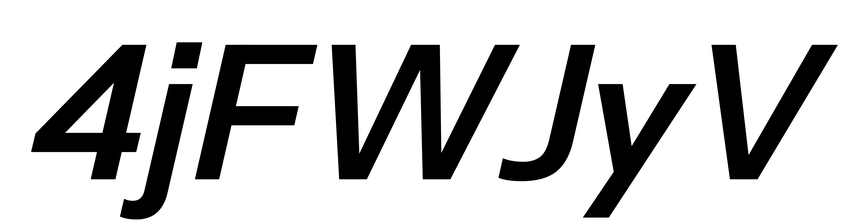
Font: InstrumentSans-Italic_SemiBold_Italic